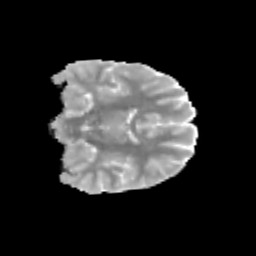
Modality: MD
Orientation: coronal
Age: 9
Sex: male
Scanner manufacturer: siemens
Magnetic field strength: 3 T
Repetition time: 3.8 s
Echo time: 0.07 s